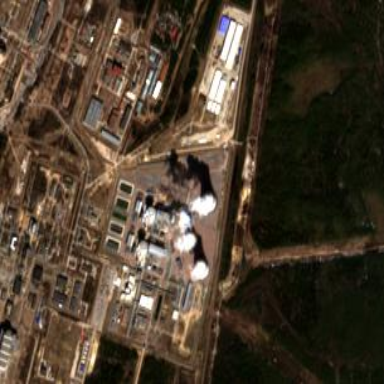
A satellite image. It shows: Industrial area with nuclear power plant surrounded by wall.